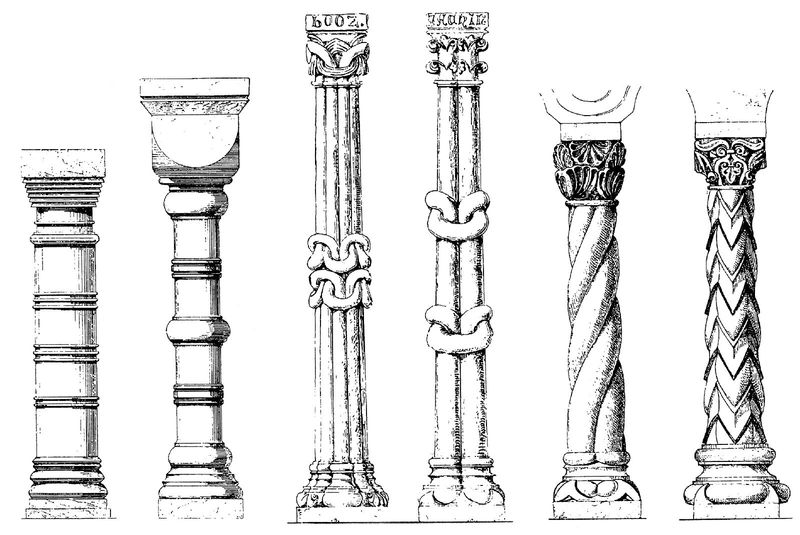
Titel: Typenvergleich Säulen 12. Jhd. in Périgueux, Würzburg, Goslar u.a.
Standort: Würzburg (EU - D - B)
Schlagwörter: weiß, grau, schwarz, skizze, säule, säulen, zeichnung, muster, ornament, knoten, sockel, blatt, schuppen, schrift, linien, pilaster, zahlen, ornamente, ring, foto, gewunden, radierung, schwarzweiß, entwurf, kapitell, verziert, schnörkel, ionisch, muschel, dorisch, korinthisch, wendel, wulst, rillen, plinte, romanisch, ordnung, varianten, lehrblatt, anweisung, 6, 6#